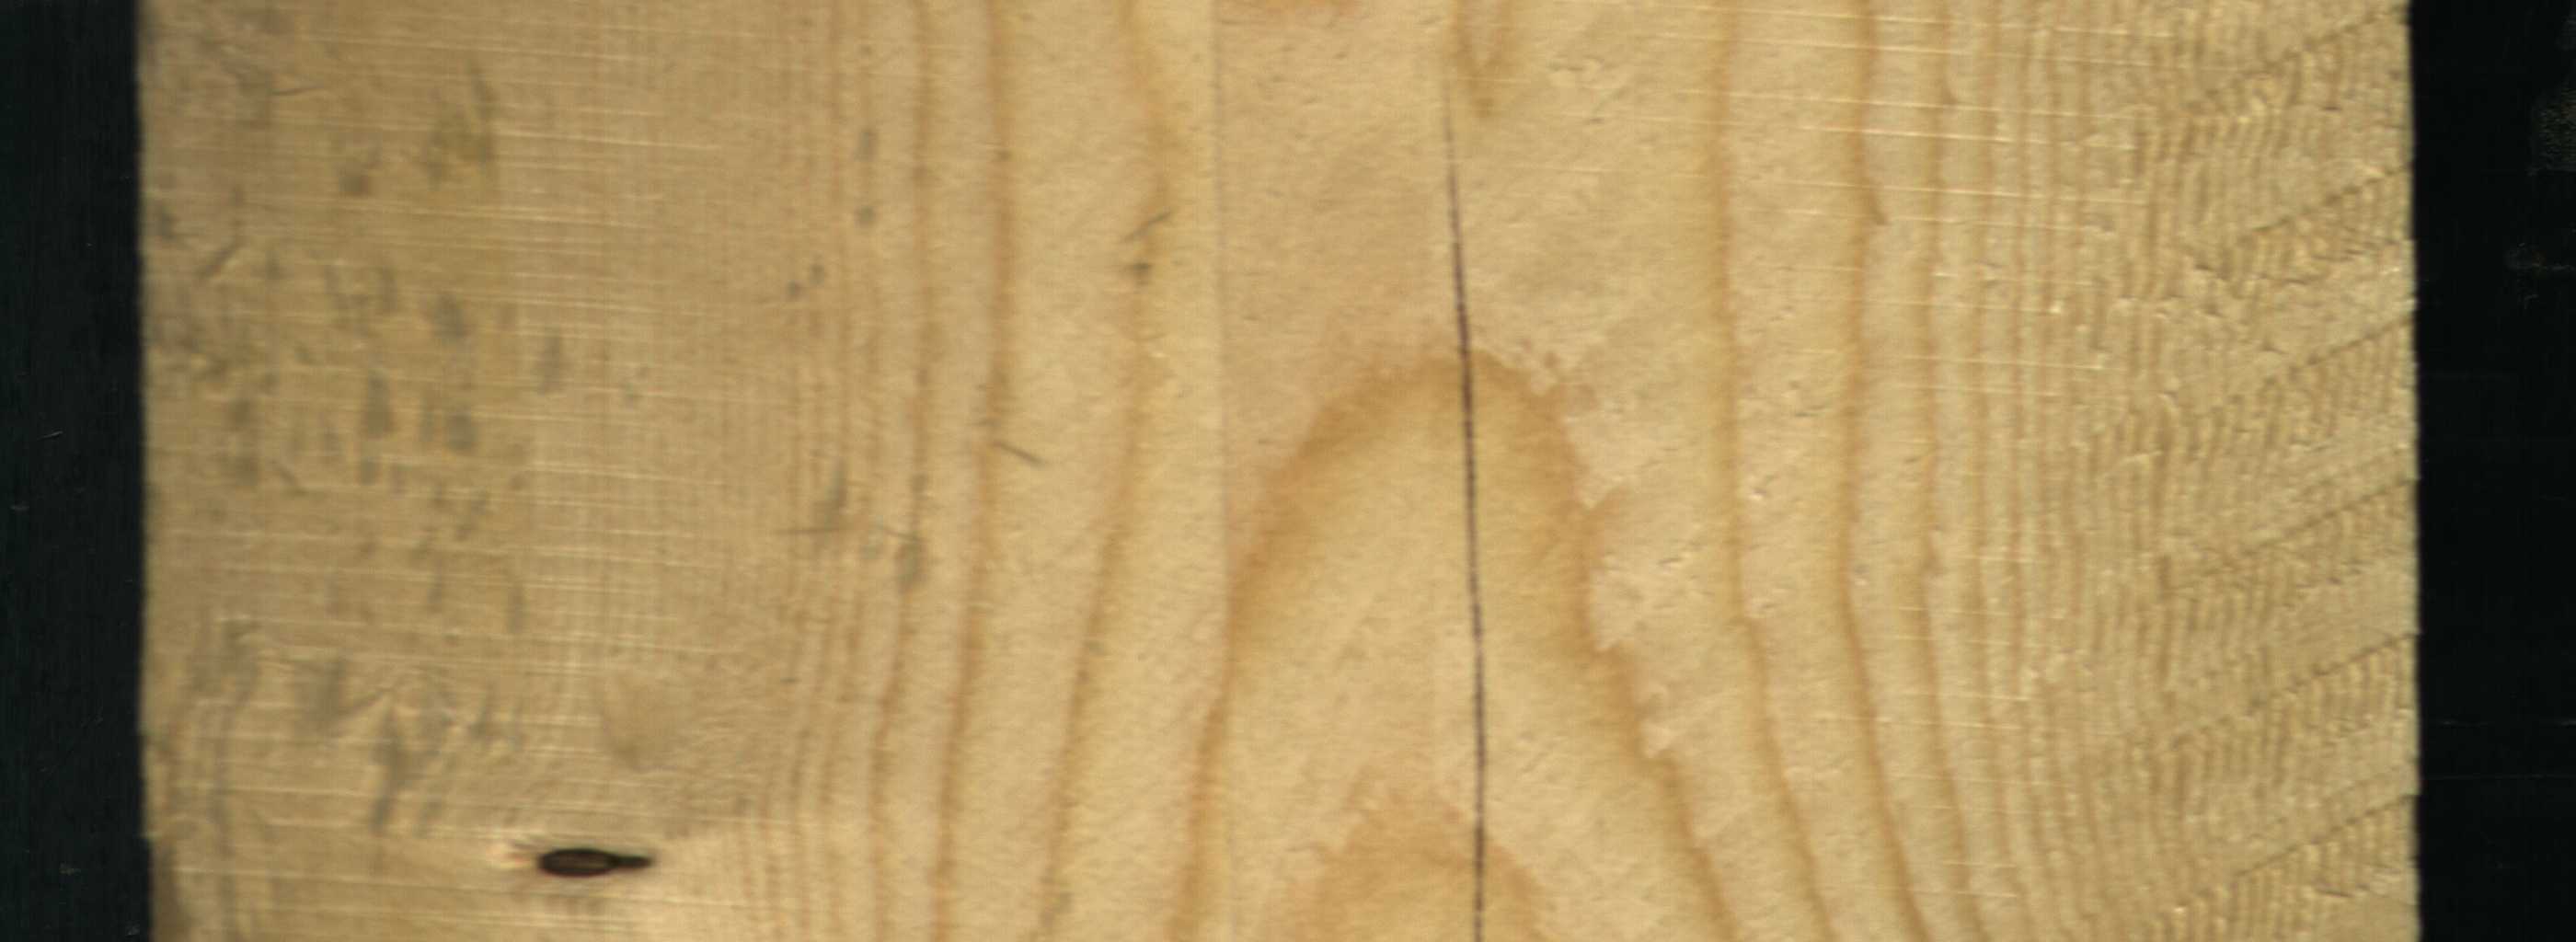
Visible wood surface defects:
Crack
Dead_Knot